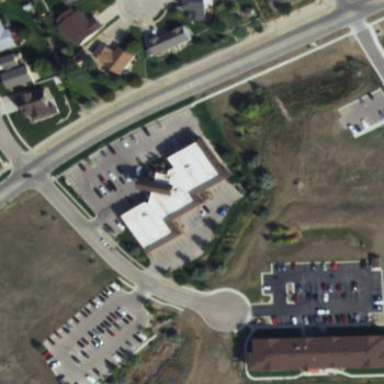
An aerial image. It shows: Clinic building providing healthcare services.